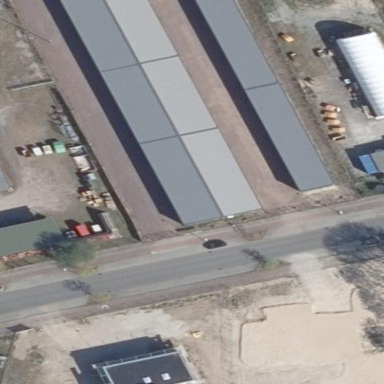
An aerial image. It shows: Building used for storage rental.